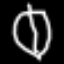
Label: leaf